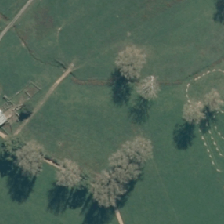
Land cover: deciduous_hardwood